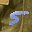
Label: 5